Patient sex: F
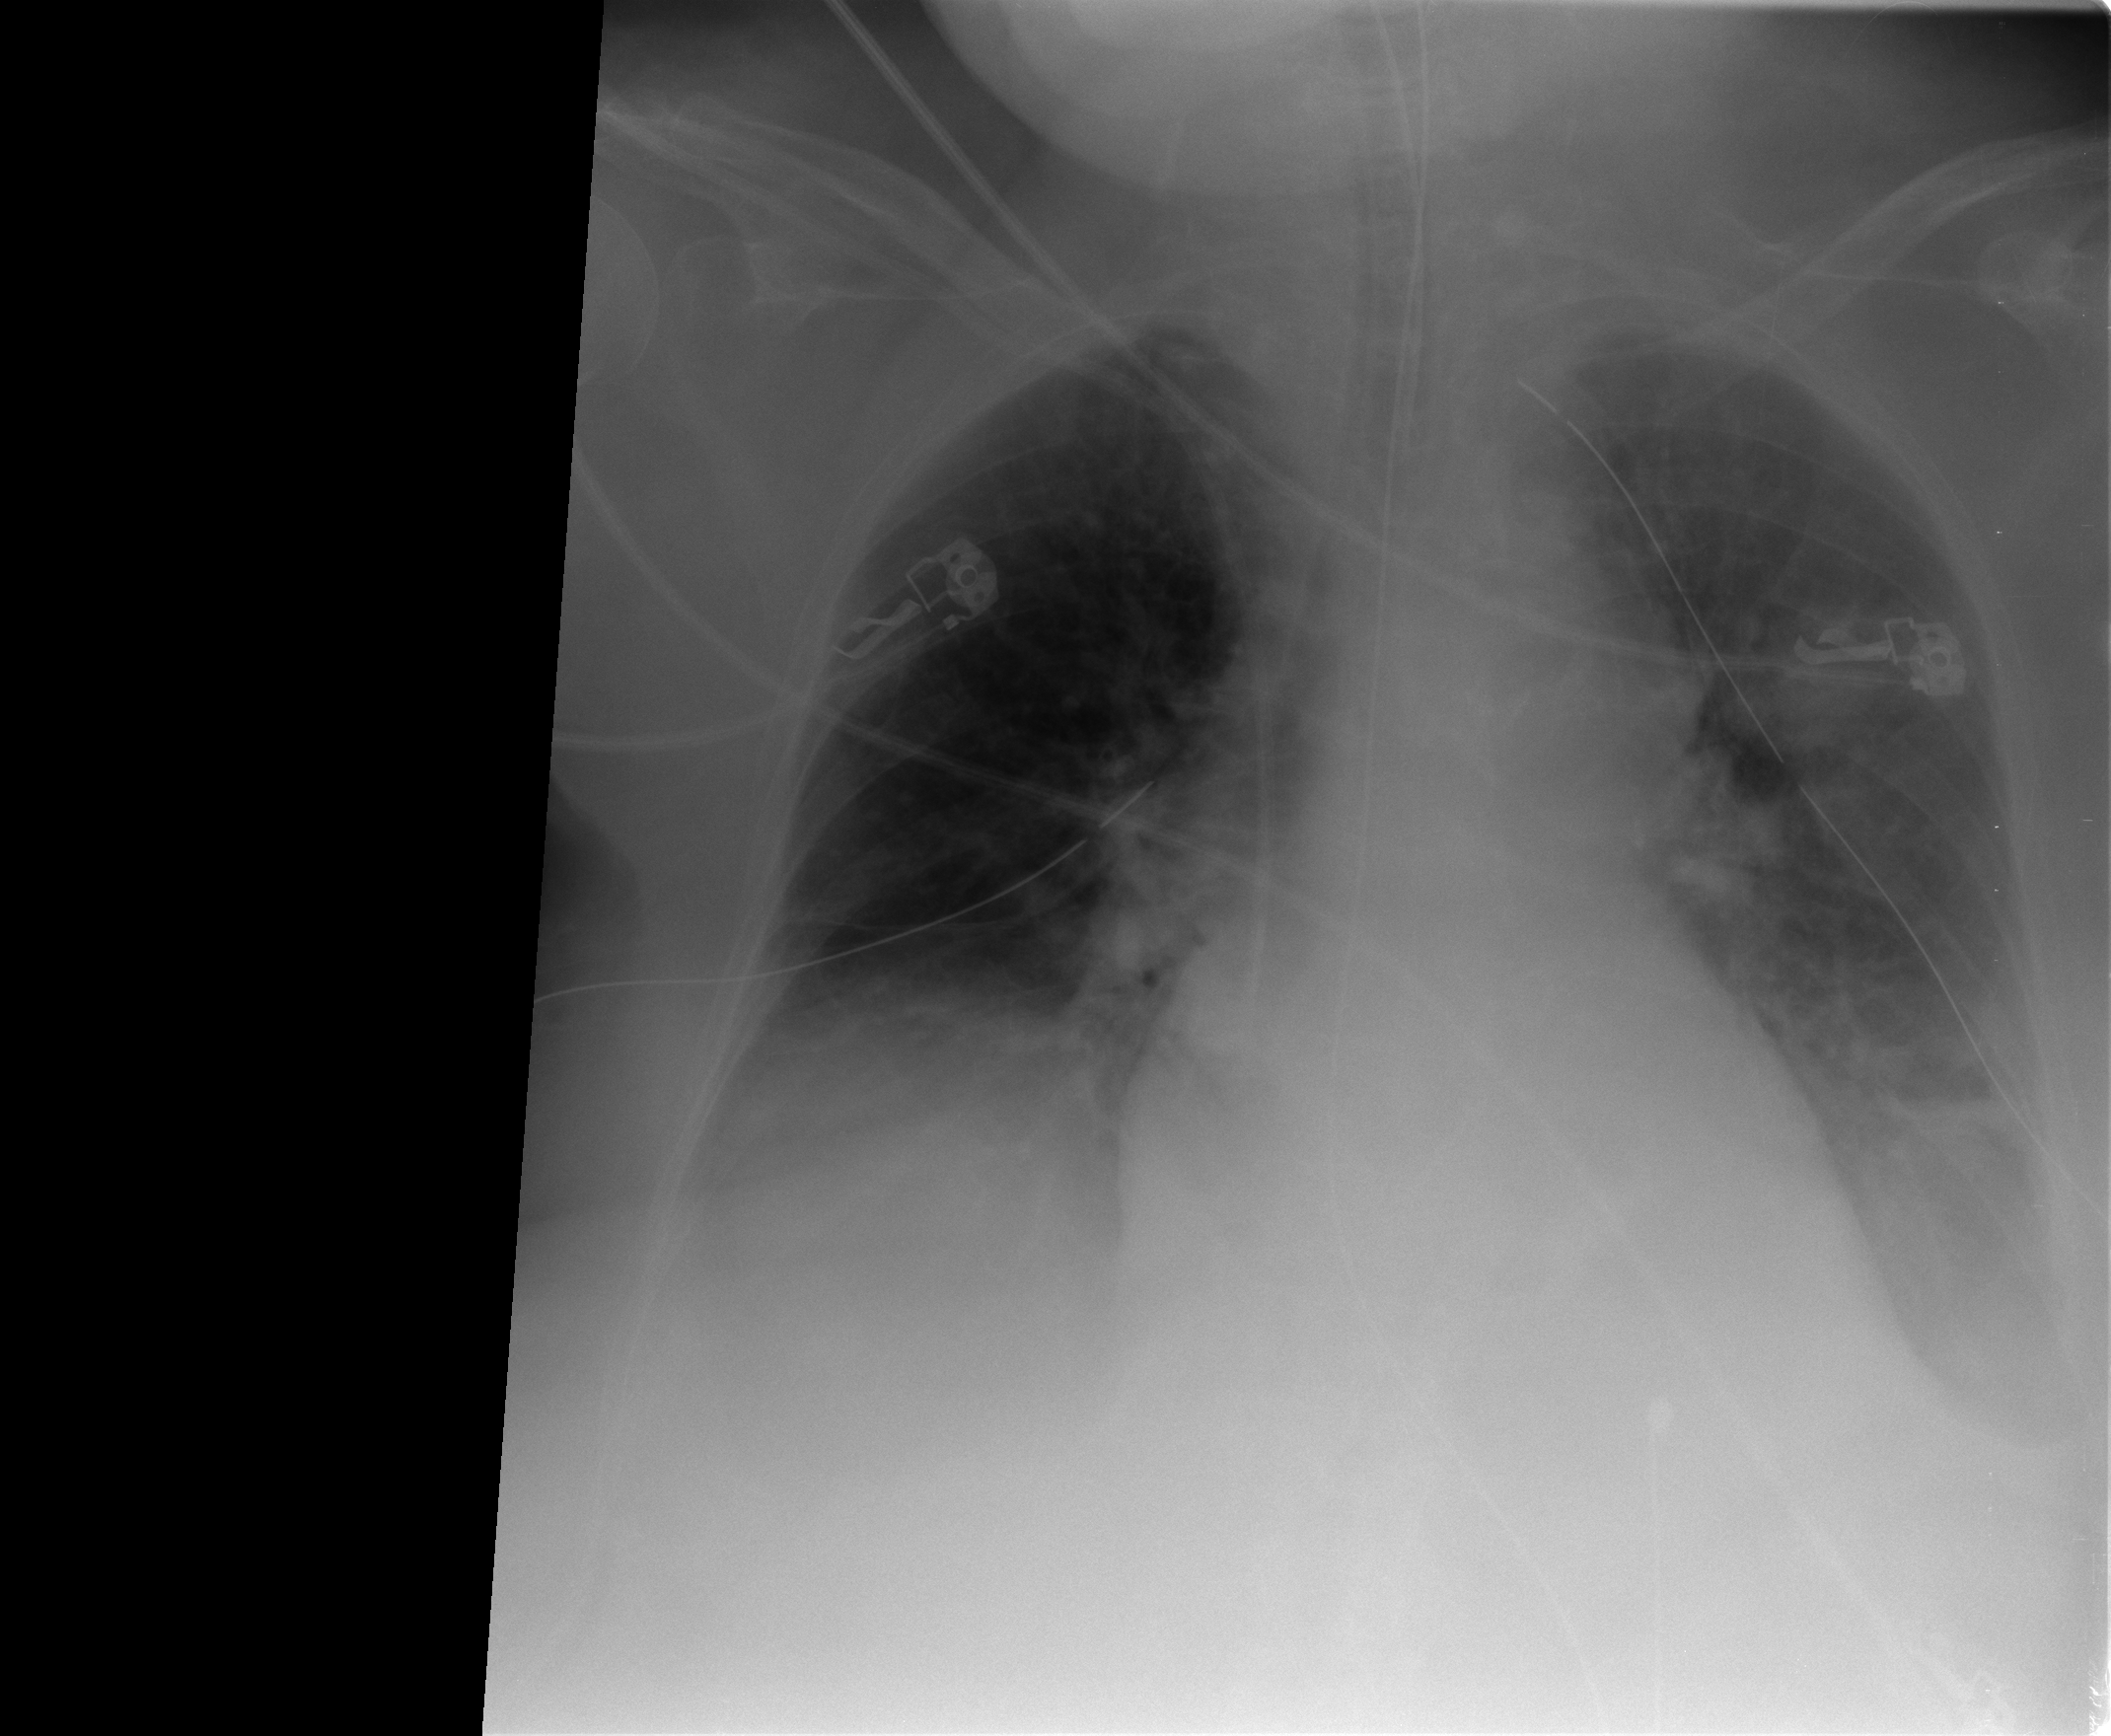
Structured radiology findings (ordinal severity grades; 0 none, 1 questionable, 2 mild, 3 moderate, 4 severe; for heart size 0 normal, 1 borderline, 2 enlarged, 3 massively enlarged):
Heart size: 2
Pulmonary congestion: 2
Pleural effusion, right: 2
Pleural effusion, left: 2
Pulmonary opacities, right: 0
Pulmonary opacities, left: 0
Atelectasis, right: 2
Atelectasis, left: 2